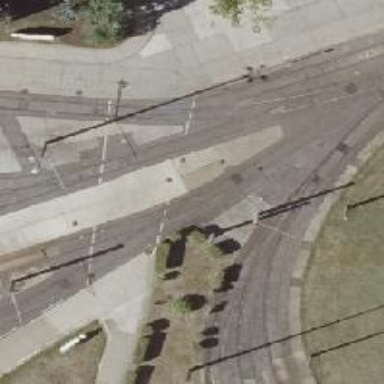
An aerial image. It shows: Railway switch.